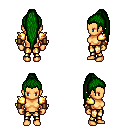
a pixel art fantasy rpg character, female body template, human, tanned skin, gold arm armor, gold greaves, green extra-long topknot hairstyle, leather bracers, four views (front, back, left, right), 2x2 character sprite sheet, small pixel art, hard edges, no anti-aliasing